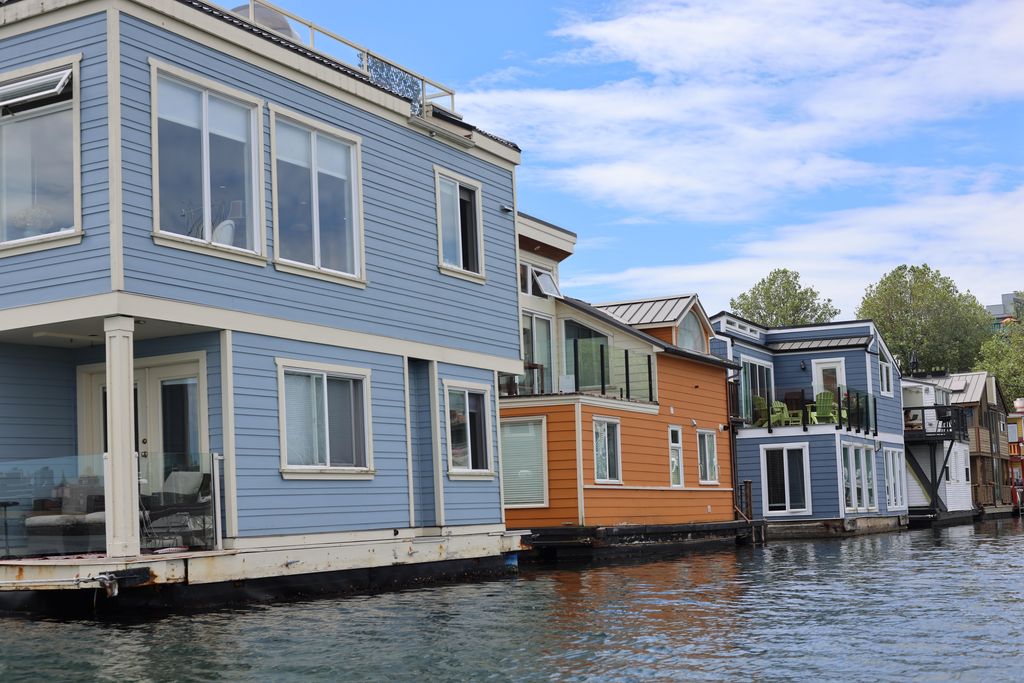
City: victoria